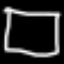
Label: square